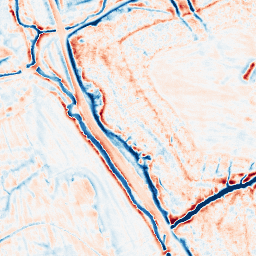
Category: edge_preserving
Decomposition family: bilateral
Decomposition parameters: d: 15
sigma_color: 50
sigma_space: 75
Upsampling method: quartic
Upsampling parameters: scale: 4
Upsampling scale: 4